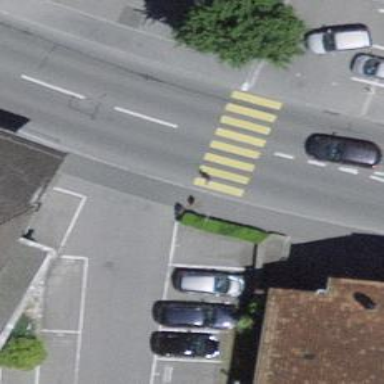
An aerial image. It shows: Marked zebra crossing on the road.